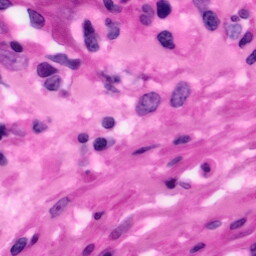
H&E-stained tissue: Pancreatic